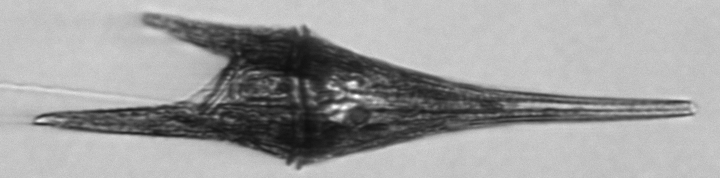
Label: Tripos_furca